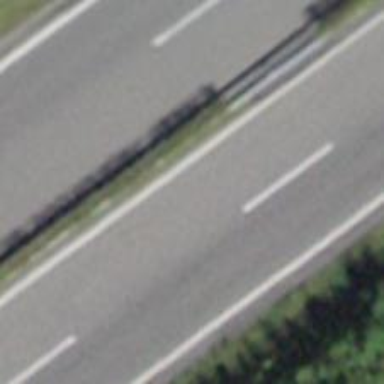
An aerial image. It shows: Asphalt motorway.